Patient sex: M
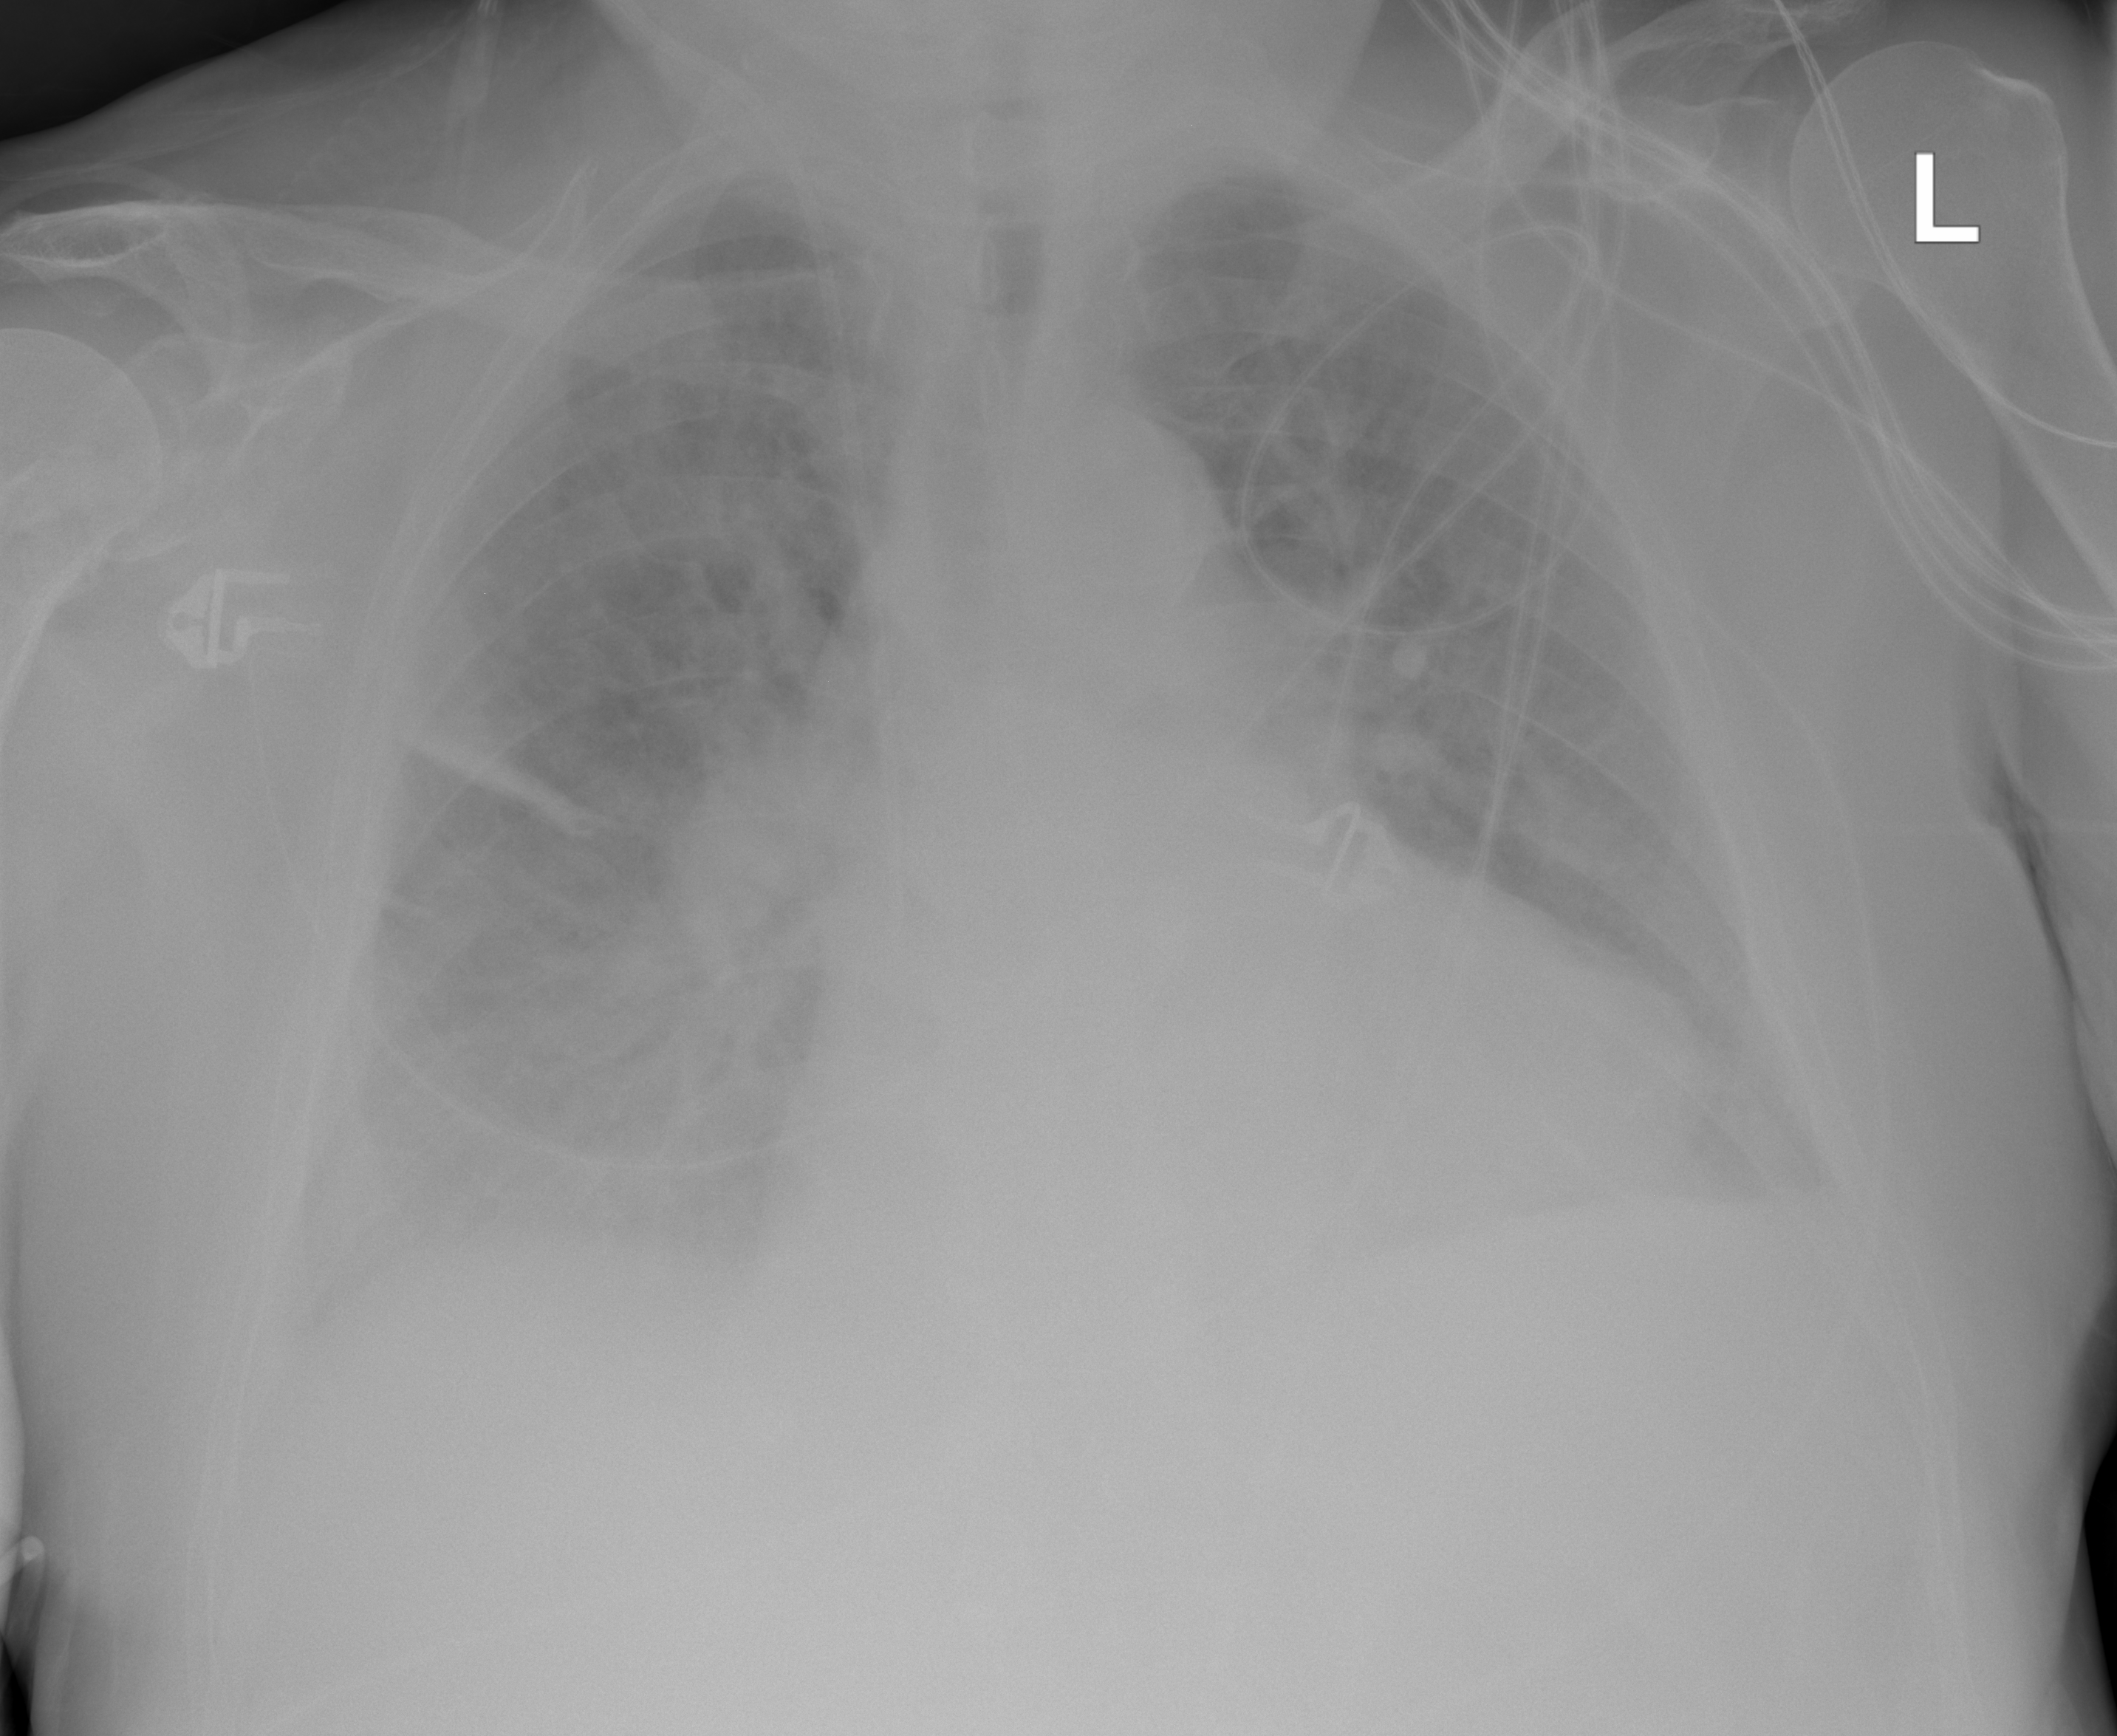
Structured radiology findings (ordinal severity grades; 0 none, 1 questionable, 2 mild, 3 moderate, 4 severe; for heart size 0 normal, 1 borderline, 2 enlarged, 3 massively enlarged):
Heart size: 2
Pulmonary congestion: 3
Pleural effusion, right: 1
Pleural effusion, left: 1
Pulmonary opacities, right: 3
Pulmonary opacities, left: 3
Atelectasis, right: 1
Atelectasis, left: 1